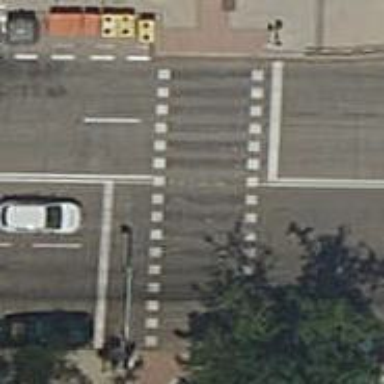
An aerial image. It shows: Crossing with traffic signals.